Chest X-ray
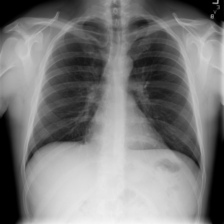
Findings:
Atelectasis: negative
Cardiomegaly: negative
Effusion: negative
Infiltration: positive
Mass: negative
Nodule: negative
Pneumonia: negative
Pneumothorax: negative
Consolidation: negative
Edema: negative
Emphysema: negative
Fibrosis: negative
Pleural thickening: negative
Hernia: negative